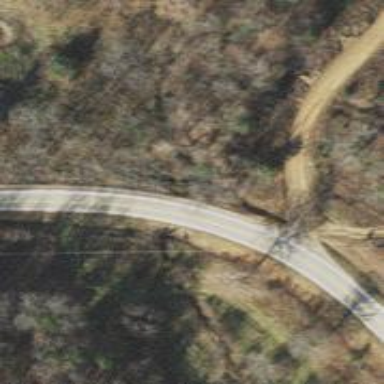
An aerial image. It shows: Secondary road.